Interaction volume radius: 5 \u00c5
Interaction volume height: 10 \u00c5
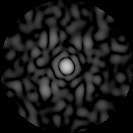
Disorder parameter: 0.8217